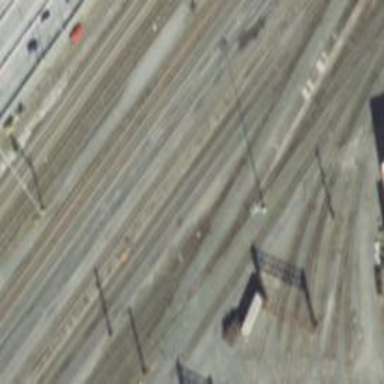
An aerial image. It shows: Railway yard.